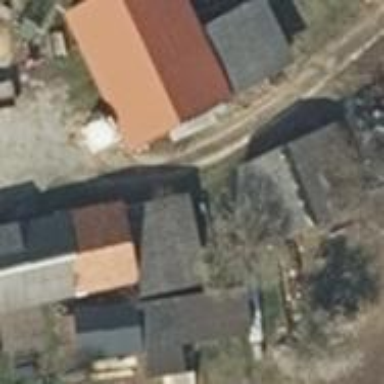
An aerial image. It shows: Building with gabled roof oriented along its length.